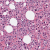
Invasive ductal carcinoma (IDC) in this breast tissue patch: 1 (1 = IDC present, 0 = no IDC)